Aerial crown-view tile of a tropical tree (Barro Colorado Island, Panama), acquired 20250317:
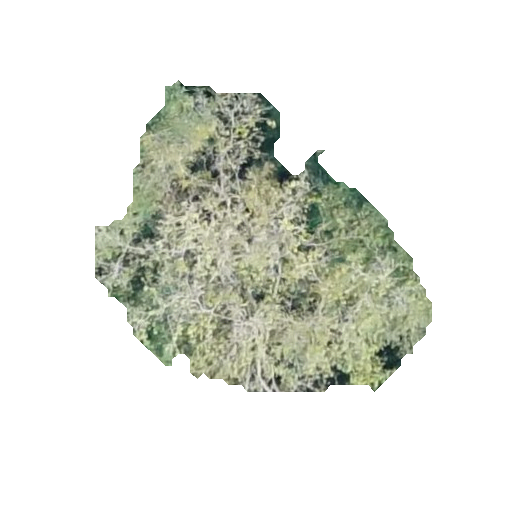
Species: Apeiba membranacea
GBIF accepted scientific name: Apeiba membranacea
Crown area: 100.961 m²